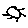
Label: sun